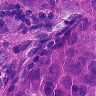
Metastatic tissue present: yes